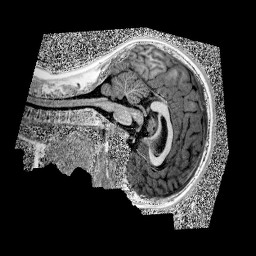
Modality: UNIT1
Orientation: sagittal
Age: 10
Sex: male
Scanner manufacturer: siemens
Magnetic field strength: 3 T
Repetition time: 4 s
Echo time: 0.00299 s